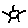
Label: sun